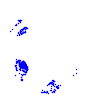
Particle: electron